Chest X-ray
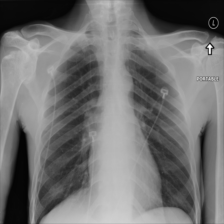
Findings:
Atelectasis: negative
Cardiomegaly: negative
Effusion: negative
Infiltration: negative
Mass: negative
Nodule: negative
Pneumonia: negative
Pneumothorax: negative
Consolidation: negative
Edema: negative
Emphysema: negative
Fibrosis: negative
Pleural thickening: negative
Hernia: negative